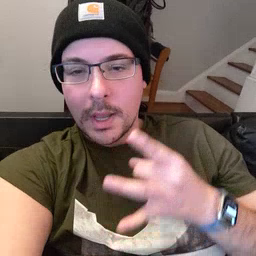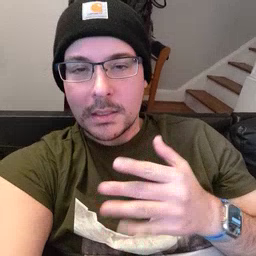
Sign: hate